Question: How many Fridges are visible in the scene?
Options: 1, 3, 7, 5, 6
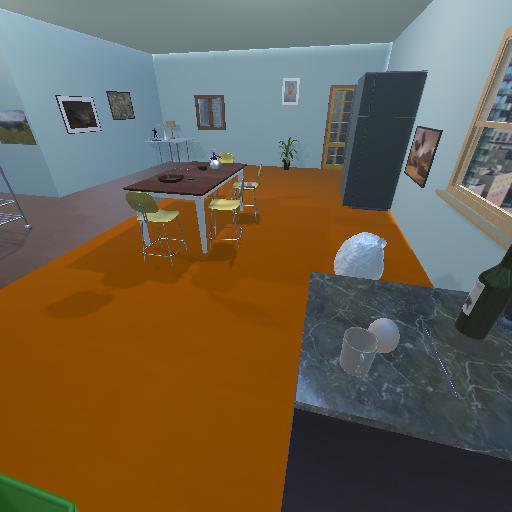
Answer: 1